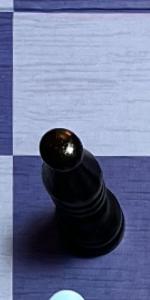
Label: Bishop_Black